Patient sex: M
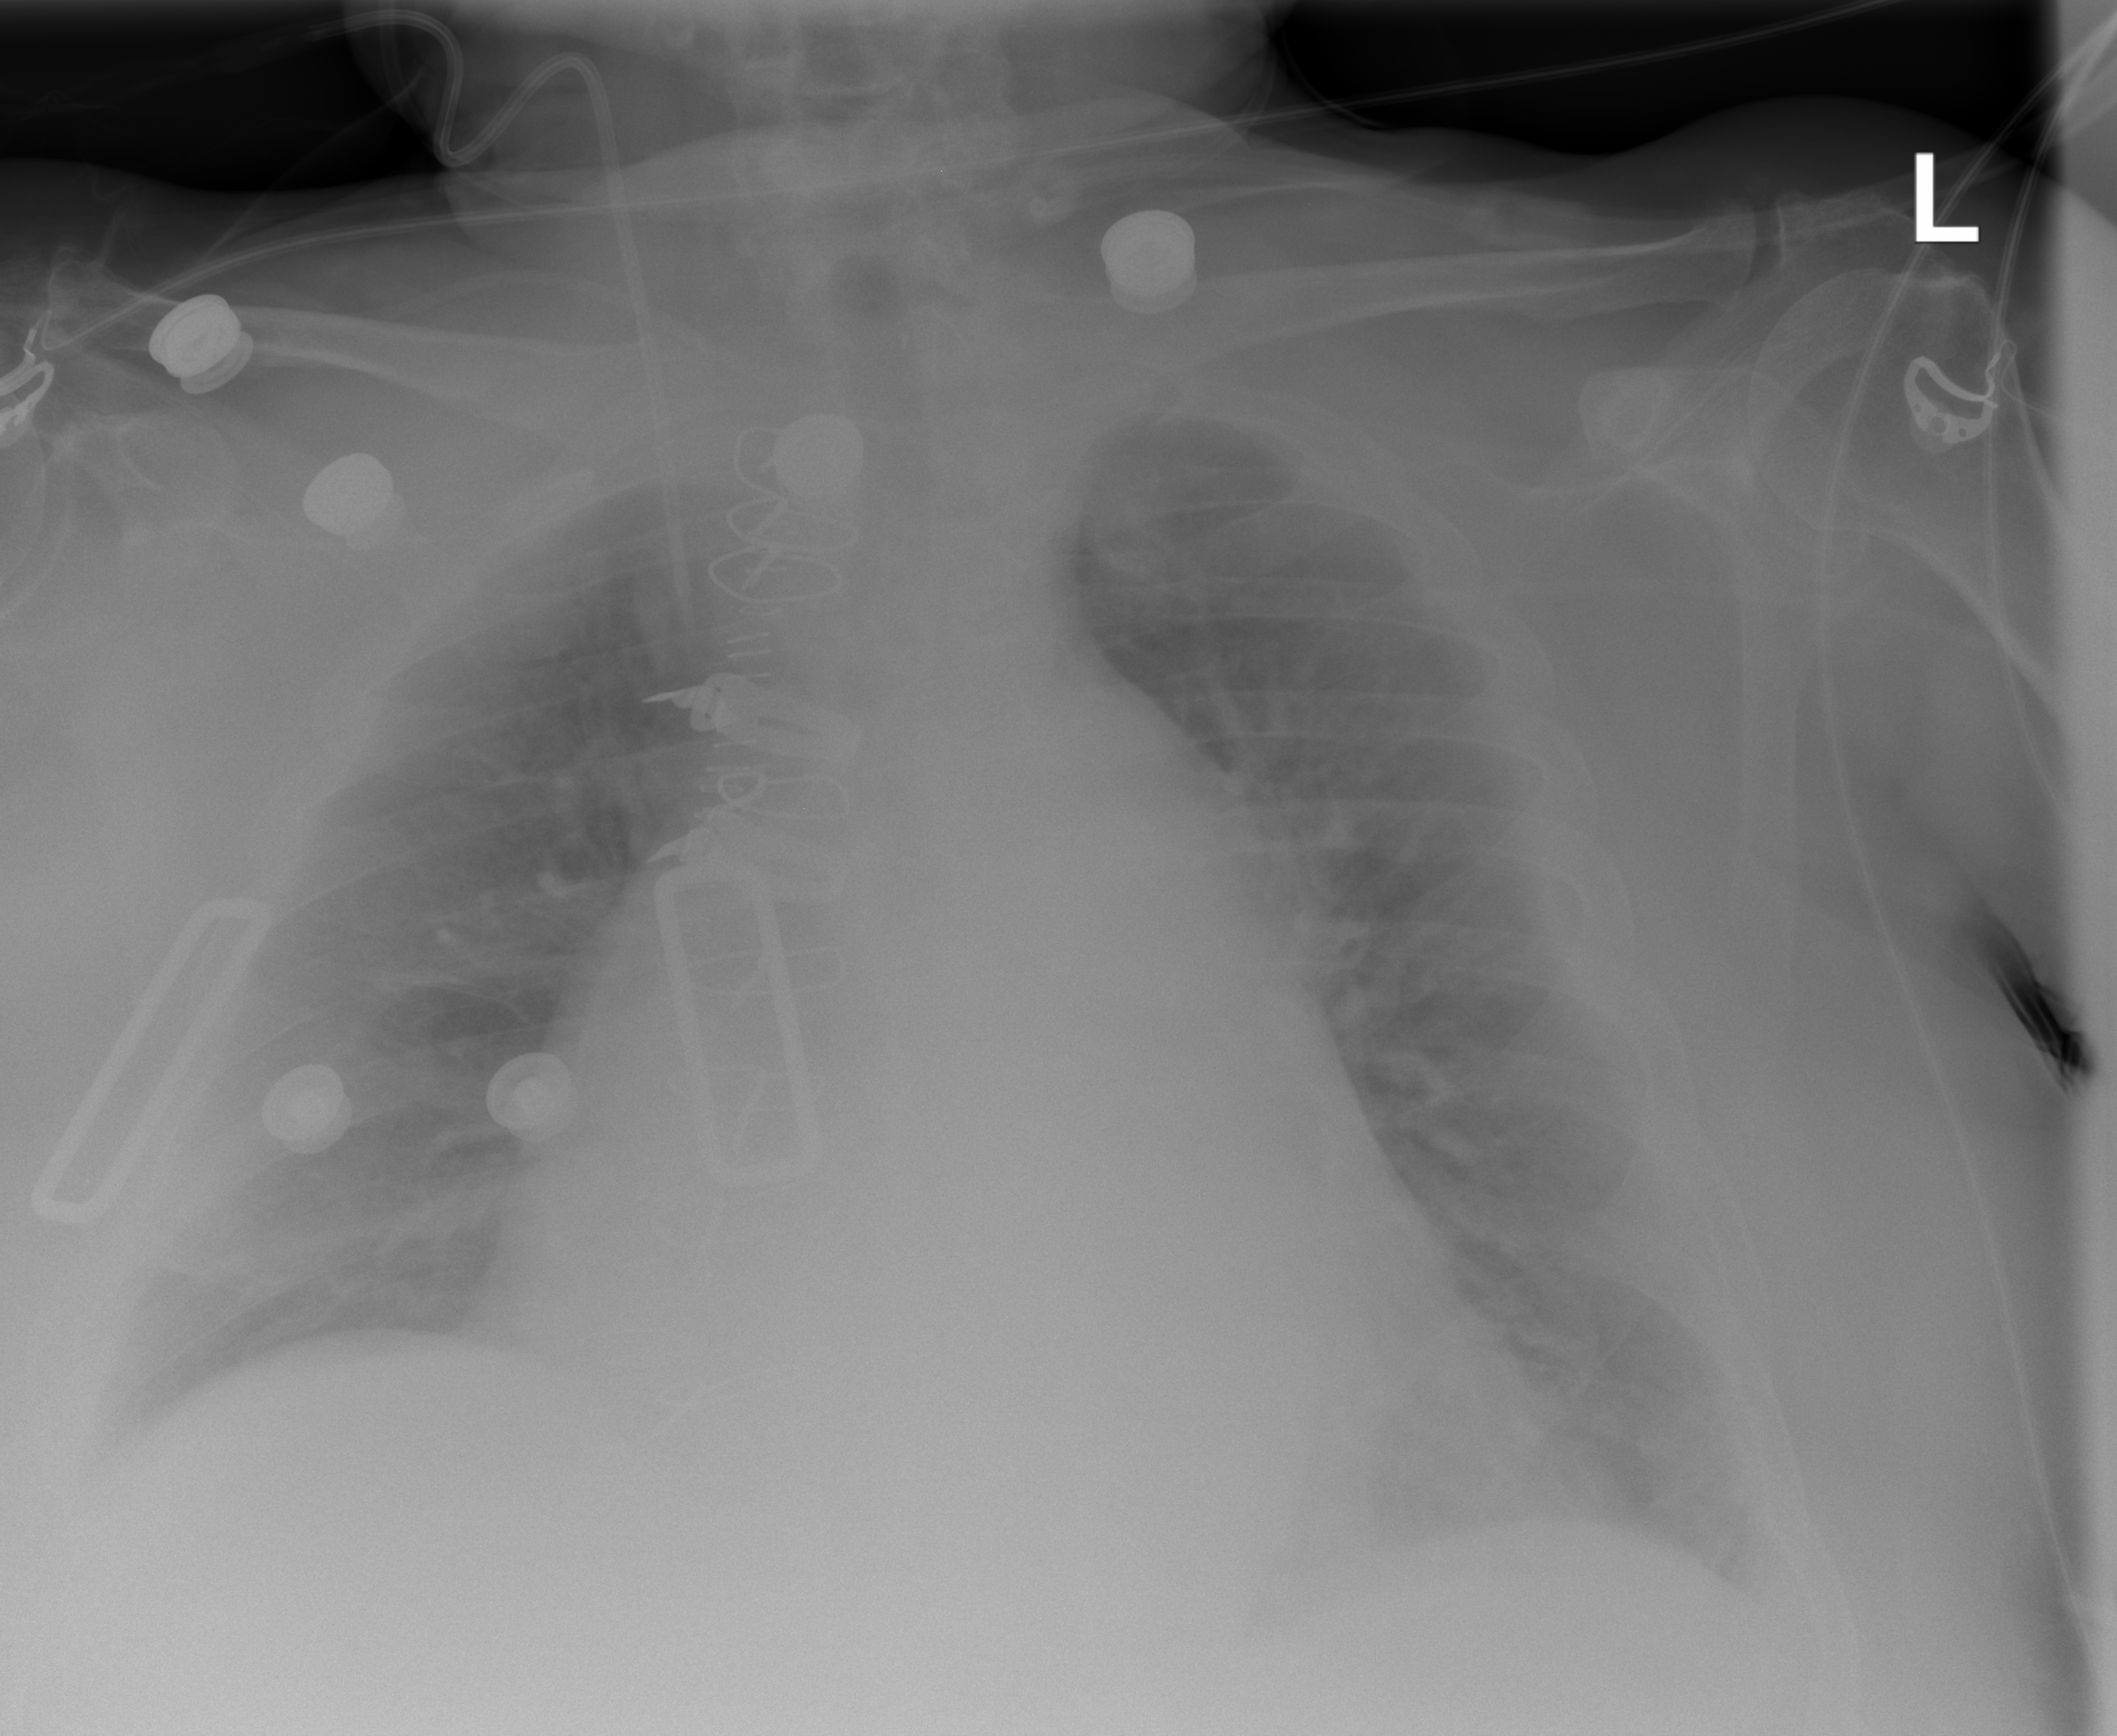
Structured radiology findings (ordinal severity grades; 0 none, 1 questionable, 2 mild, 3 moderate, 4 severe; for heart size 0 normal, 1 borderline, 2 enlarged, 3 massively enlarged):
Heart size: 2
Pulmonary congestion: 2
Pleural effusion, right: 2
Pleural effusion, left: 2
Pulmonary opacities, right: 0
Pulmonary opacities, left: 0
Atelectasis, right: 0
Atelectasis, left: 2